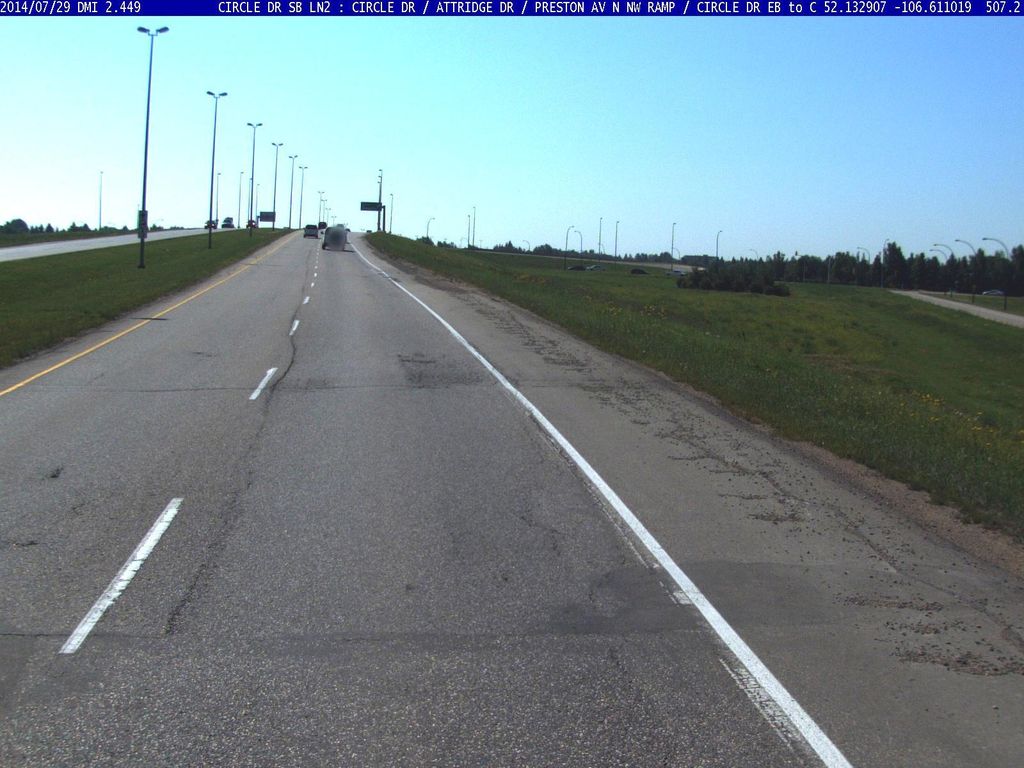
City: saskatoon